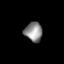
Tissue: lung
Cell type: Epithelial cells
Senescence score: 0.2024
Nuclear area (px): 333
Mean DAPI intensity: 140.985